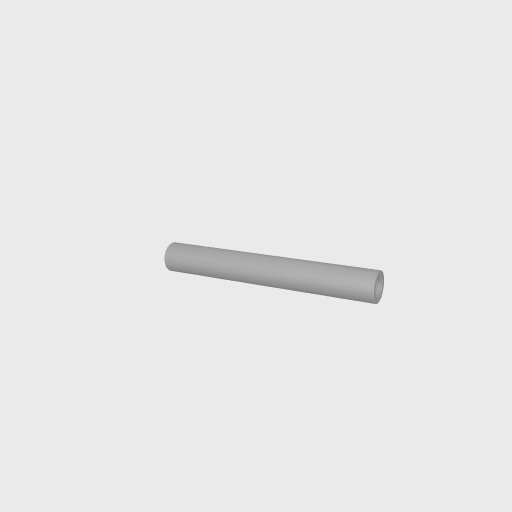
Part: Standoff6OD44